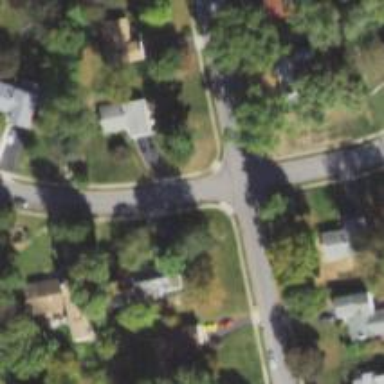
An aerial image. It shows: Unmarked crossing on the road.